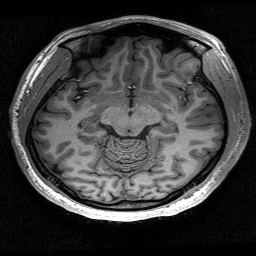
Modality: T1w
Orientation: coronal
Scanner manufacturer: siemens
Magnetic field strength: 3 T
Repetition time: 2.53 s
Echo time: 0.00267 s